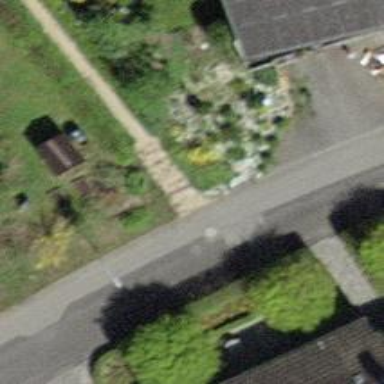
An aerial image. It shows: Dirt steps on the pathway.